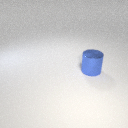
large blue metal cylinder